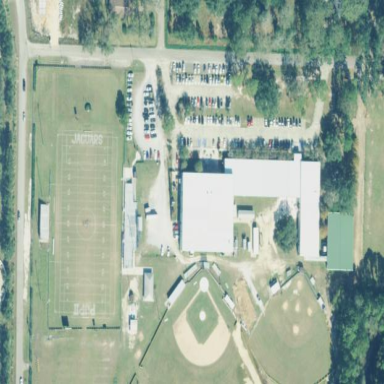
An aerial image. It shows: School building.